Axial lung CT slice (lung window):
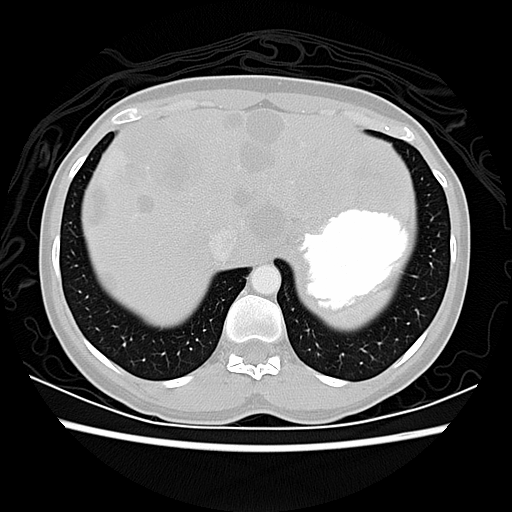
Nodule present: no